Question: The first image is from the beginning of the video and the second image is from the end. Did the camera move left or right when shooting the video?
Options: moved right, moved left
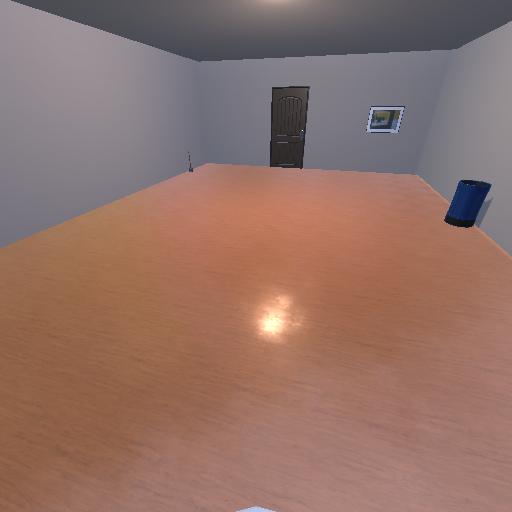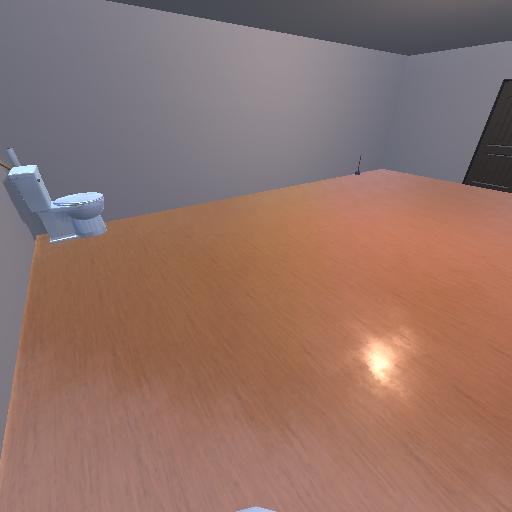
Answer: moved right